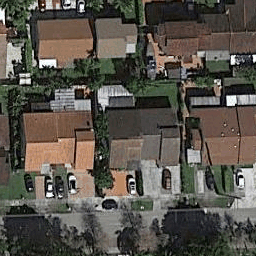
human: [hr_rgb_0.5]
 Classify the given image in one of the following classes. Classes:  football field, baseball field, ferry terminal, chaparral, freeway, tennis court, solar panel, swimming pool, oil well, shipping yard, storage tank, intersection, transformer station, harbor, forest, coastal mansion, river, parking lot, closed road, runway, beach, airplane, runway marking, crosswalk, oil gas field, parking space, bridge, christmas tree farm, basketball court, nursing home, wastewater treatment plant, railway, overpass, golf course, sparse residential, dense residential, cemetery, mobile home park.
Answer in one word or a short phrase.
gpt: dense residential